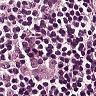
Metastatic tissue present: yes